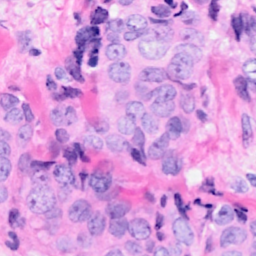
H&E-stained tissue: Breast